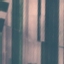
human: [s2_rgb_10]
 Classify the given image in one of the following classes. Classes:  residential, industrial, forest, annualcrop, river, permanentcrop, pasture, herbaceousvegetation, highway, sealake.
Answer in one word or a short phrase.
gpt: AnnualCrop